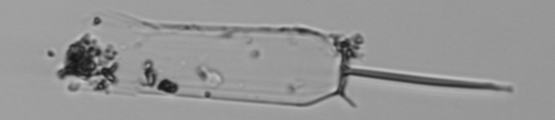
Label: Ditylum_brightwellii